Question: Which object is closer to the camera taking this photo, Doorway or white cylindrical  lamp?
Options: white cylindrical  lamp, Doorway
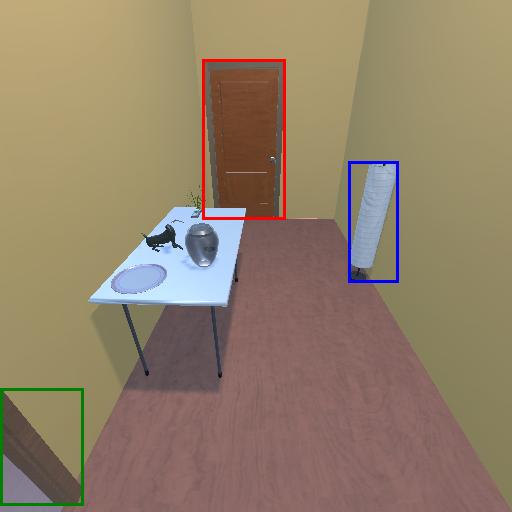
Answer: white cylindrical  lamp